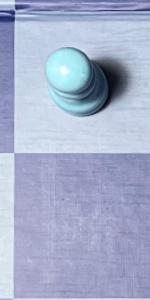
Label: Empty